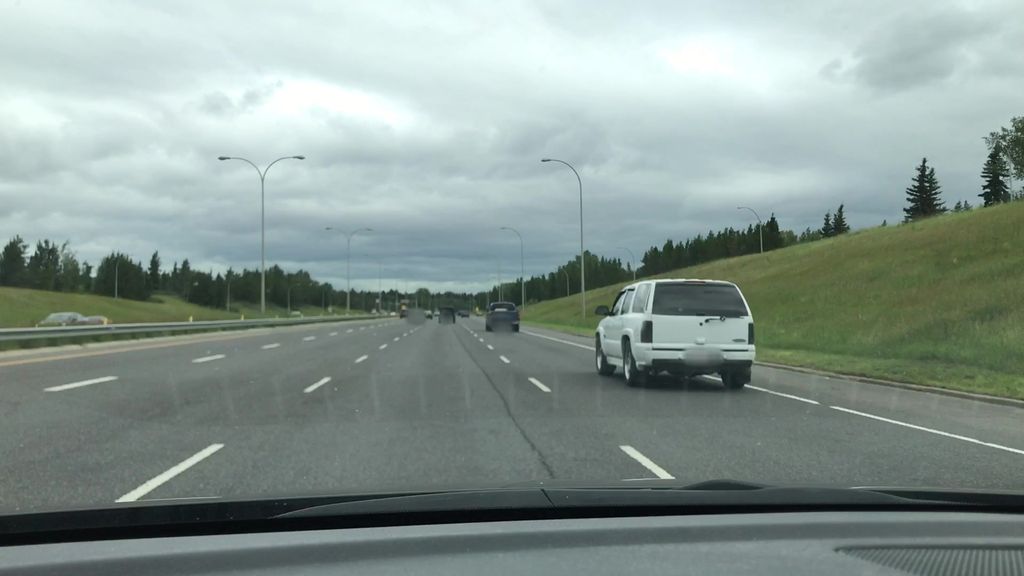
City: edmonton